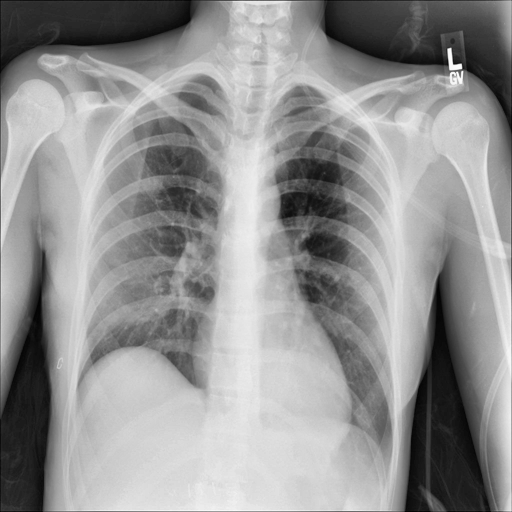
Finding: NORMAL